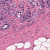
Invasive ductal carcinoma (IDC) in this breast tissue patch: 0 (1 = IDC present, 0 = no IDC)